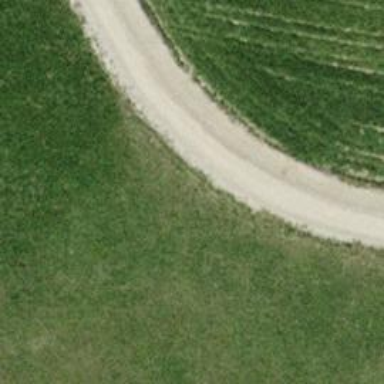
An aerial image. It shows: Gravel track with grade 2 quality.